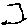
Label: hexagon